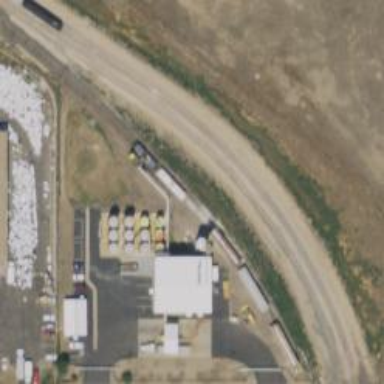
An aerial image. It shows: Railway spur service.